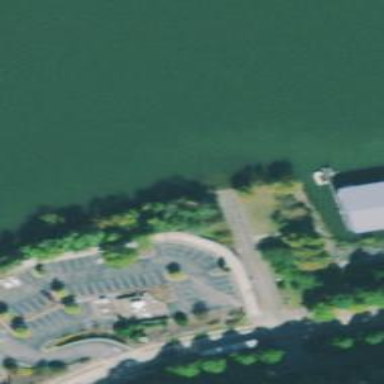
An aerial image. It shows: Slipway on leisure land.